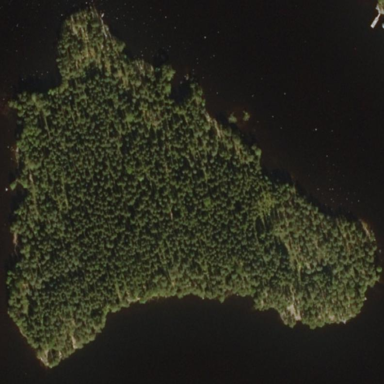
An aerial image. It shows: Island.